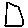
Label: square